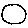
Label: circle